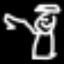
Label: angel